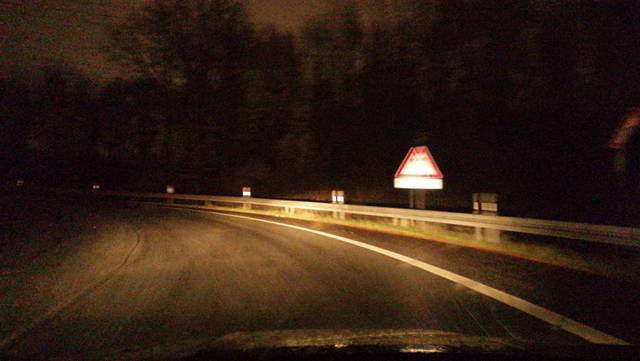
Region: Germany
Coordinates: 51.536, 7.127